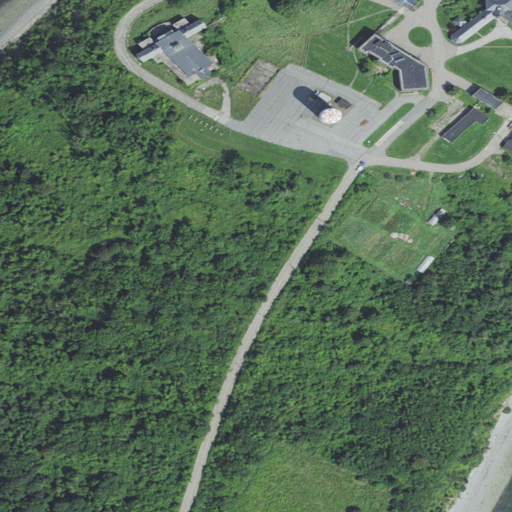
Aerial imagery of island in Massachusetts named Long Island containing mixed forest, deciduous forest, medium intensity development, high intensity development, low intensity development, grassland, open development, barren land, open water, and herbaceous wetlands